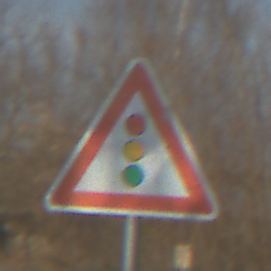
Verkehrszeichen: Lichtzeichenanlage
Umgebung: Outdoor, Suburban
Tageszeit: MorningAfternoon
Wetter: PartlyCloudy
Licht: Natural
Jahreszeit: NotSpecified
Kontrast: HighContrast